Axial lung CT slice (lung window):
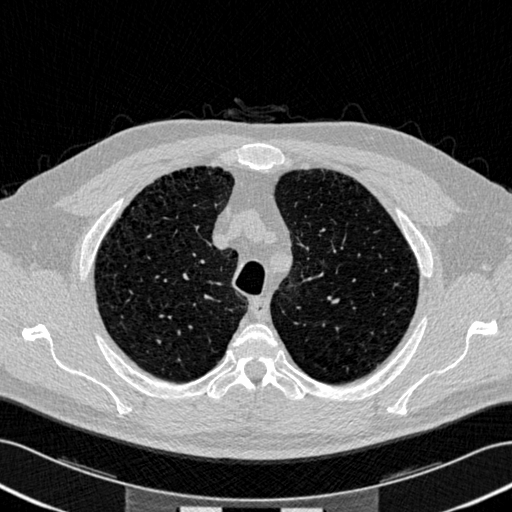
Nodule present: no